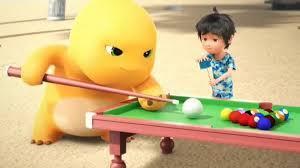
Label: nailong